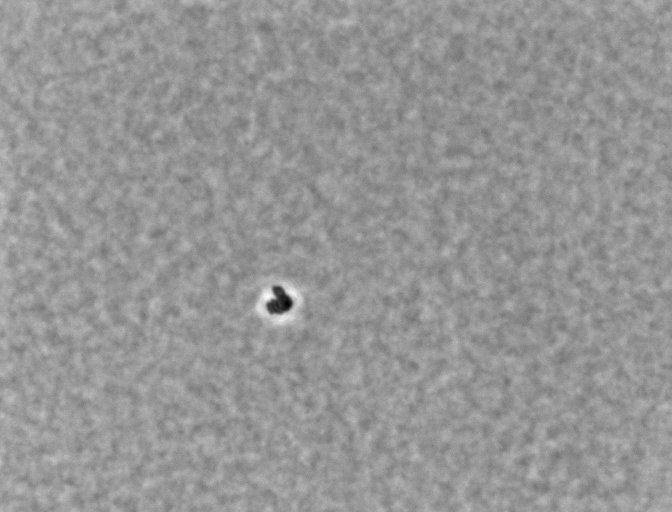
Listeria innocua